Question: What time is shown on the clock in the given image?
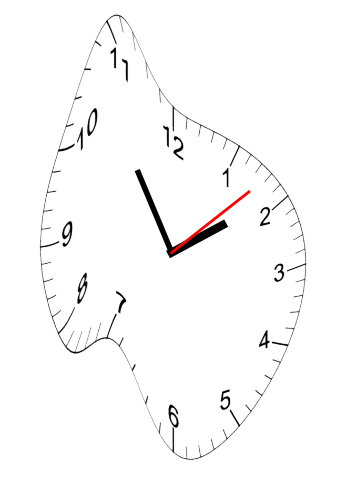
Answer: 01:54:08